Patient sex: M
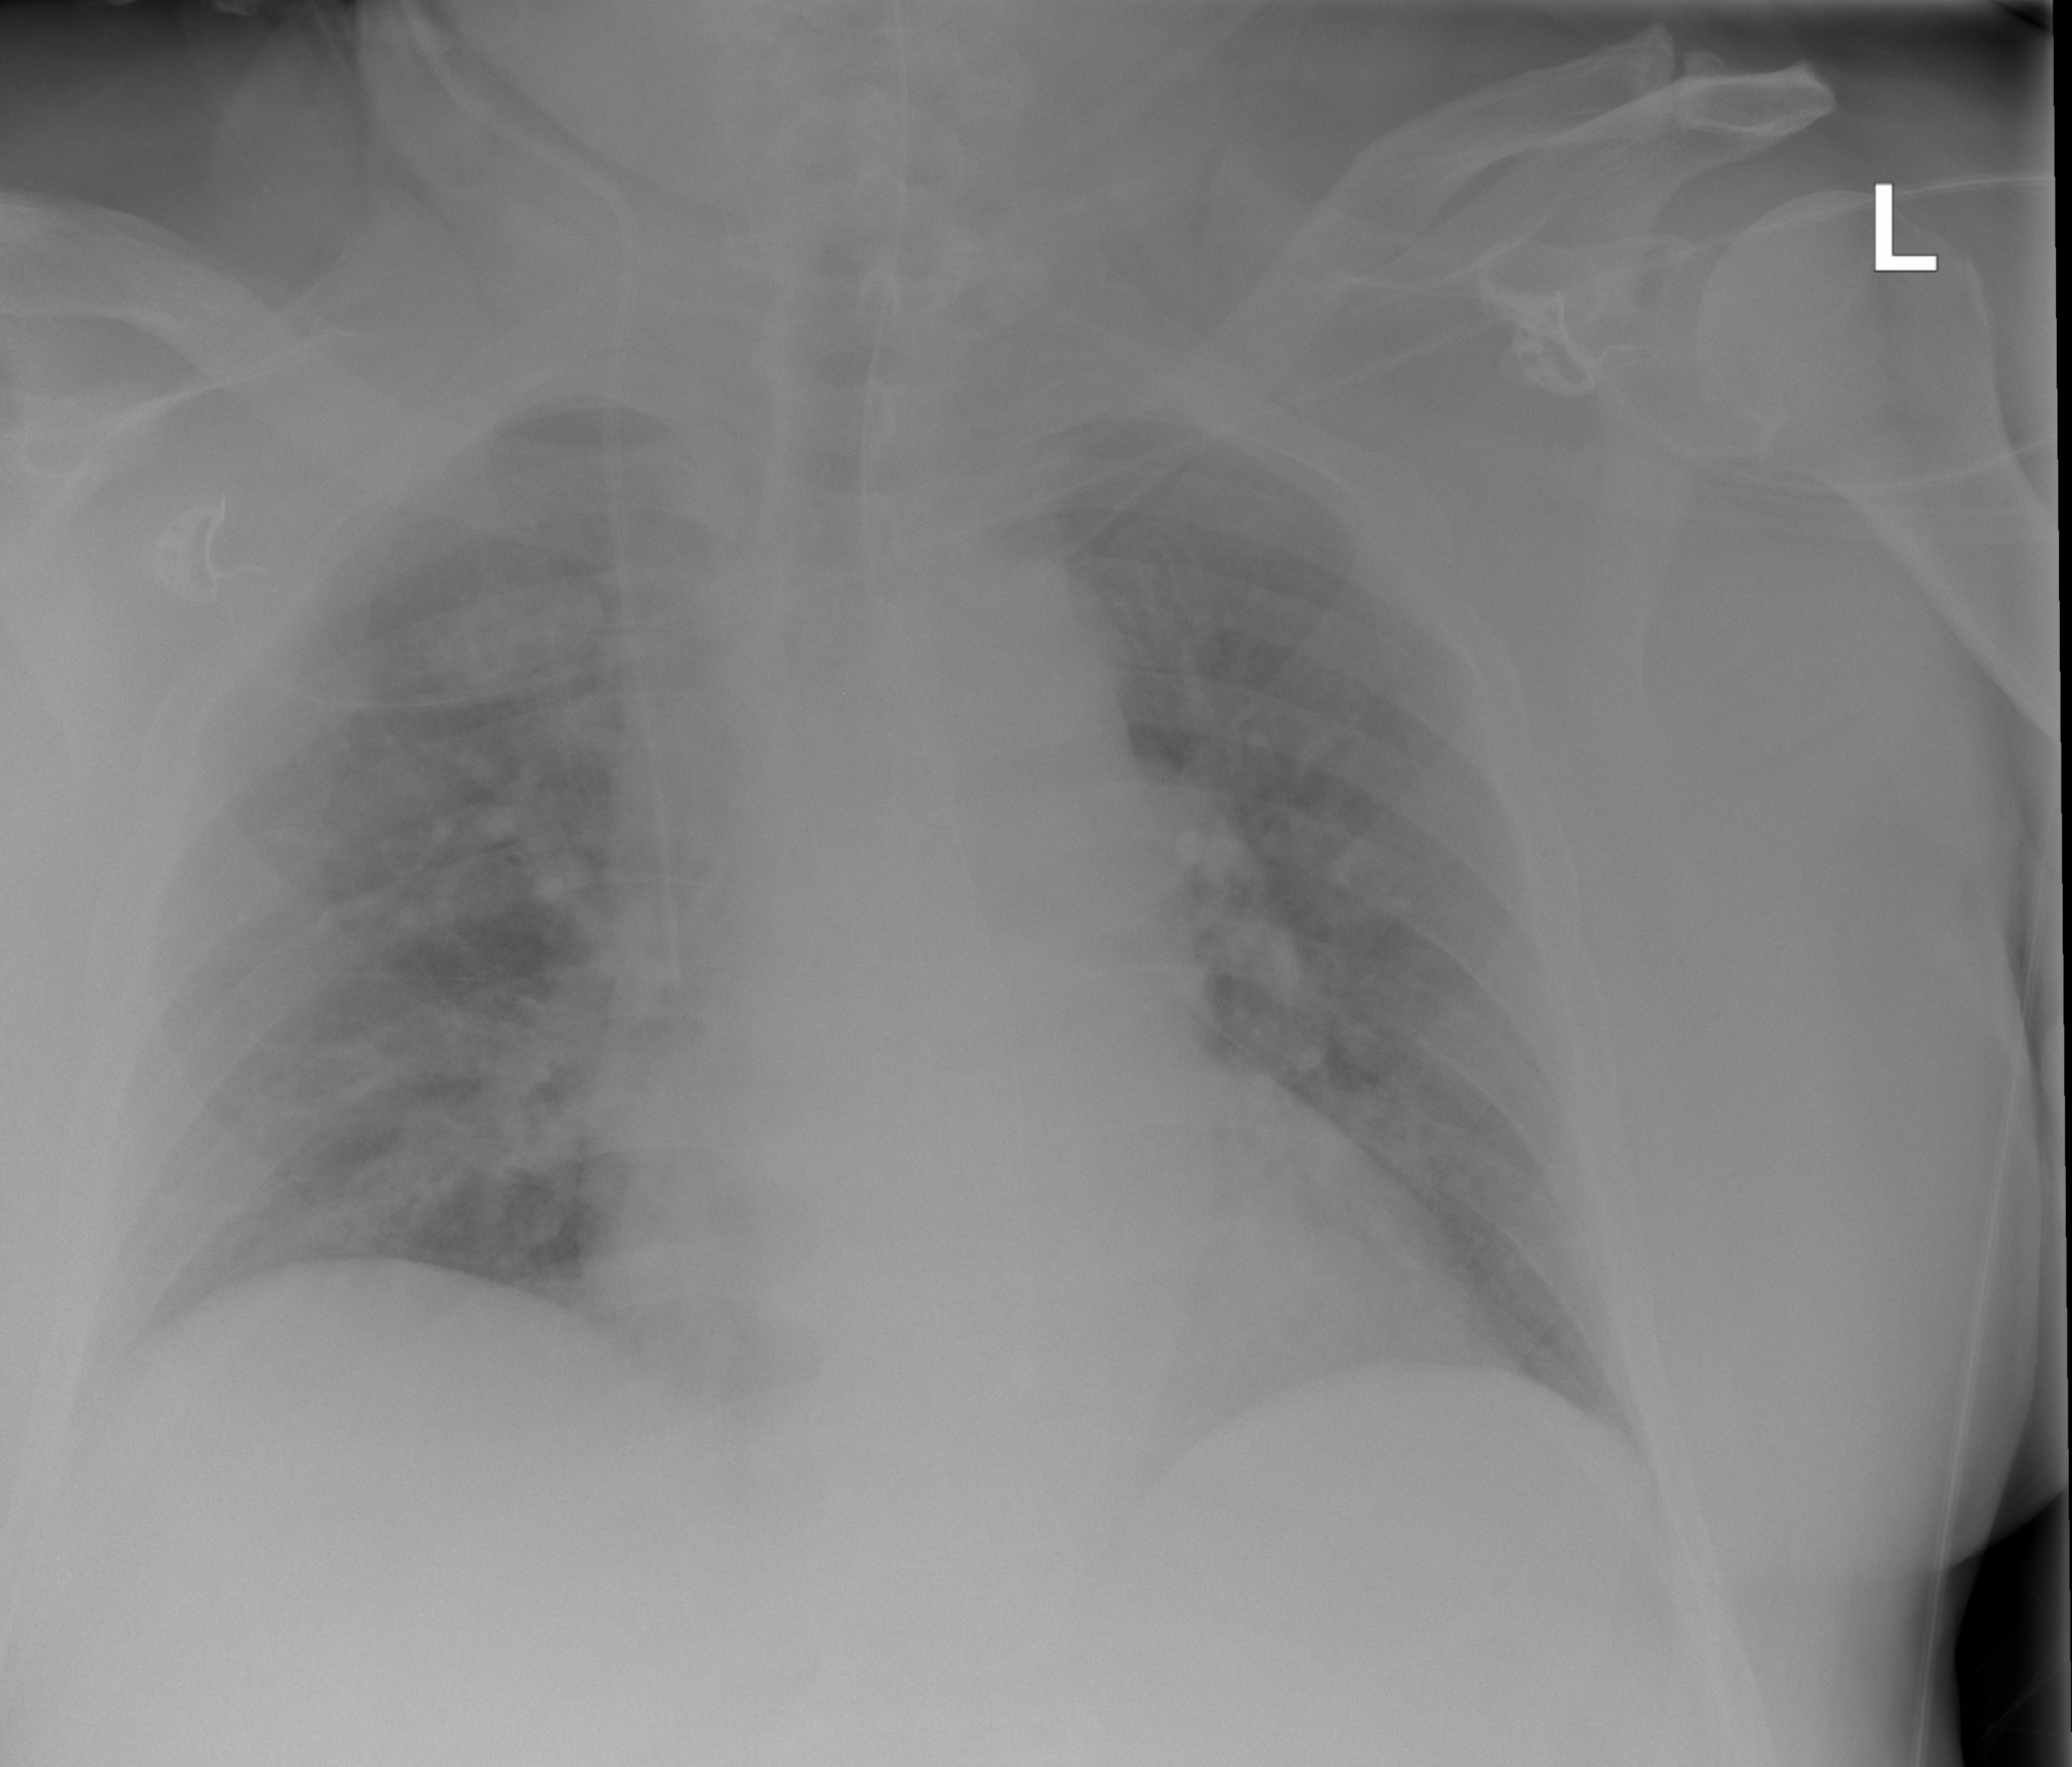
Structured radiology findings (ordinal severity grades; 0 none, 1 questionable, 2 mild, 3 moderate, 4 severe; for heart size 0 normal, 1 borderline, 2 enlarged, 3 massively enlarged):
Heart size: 2
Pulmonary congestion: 1
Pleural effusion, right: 0
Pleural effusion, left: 0
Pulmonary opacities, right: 0
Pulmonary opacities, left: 0
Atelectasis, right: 0
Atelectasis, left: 0